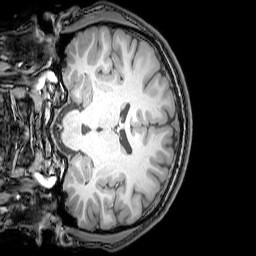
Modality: T1w
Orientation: coronal
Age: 23
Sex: male
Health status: healthy
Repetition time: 0.081 s
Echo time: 0.037 s